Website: bh-photo
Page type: address-validator
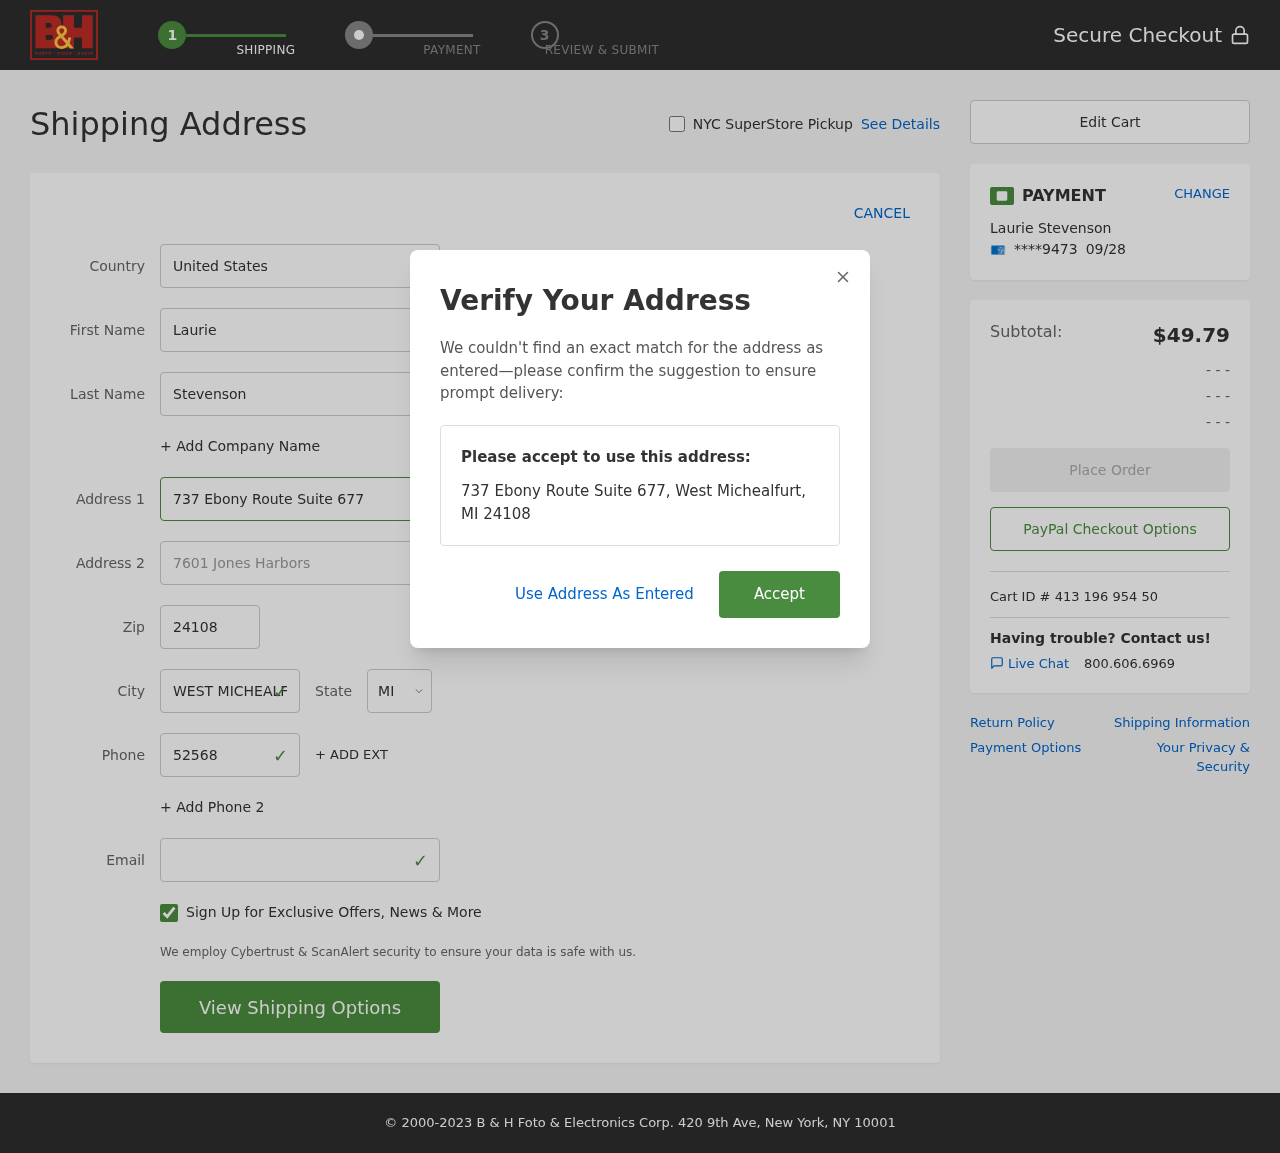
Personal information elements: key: PII_CARD_EXPIRY
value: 09/28
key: PII_CARD_LAST4
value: ****9473
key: PII_CITY
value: West Michealfurt
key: PII_COUNTRY
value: United States
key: PII_EMAIL
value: lstevenson@yahoo.com
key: PII_FIRSTNAME
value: Laurie
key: PII_FULLNAME
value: Laurie Stevenson
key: PII_LASTNAME
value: Stevenson
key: PII_PHONE
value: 5256827398
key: PII_POSTCODE
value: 24108
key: PII_STATE_ABBR
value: MI
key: PII_STREET
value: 737 Ebony Route Suite 677
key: PII_STREET2
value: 7601 Jones Harbors
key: PII_CITY_STATE_ZIP
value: West Michealfurt, MI 24108
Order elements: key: ORDER_SUBTOTAL
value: $49.79
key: ORDER_ID
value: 413 196 954 50